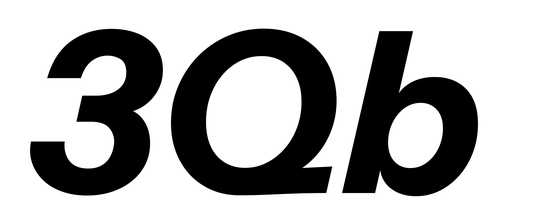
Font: InstrumentSans-Italic_Bold_Italic